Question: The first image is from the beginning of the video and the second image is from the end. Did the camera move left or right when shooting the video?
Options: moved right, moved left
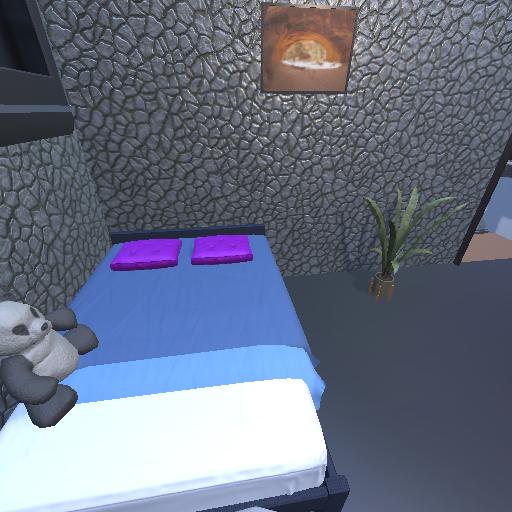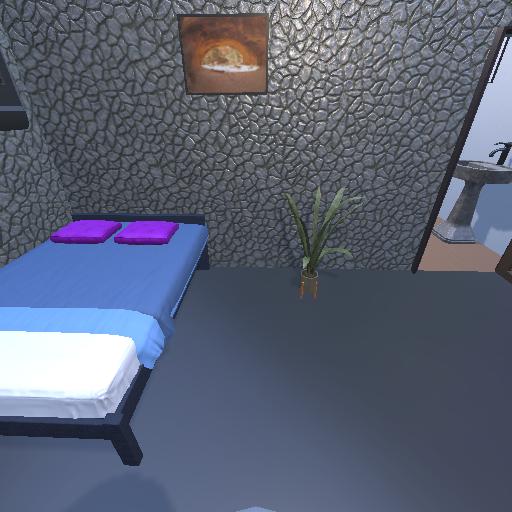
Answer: moved right